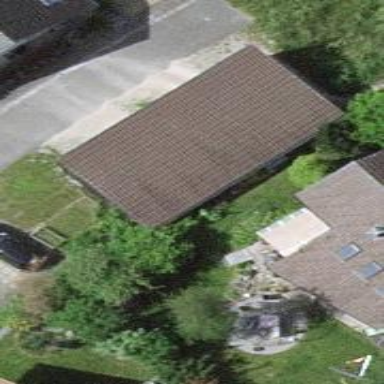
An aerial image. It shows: View of roof of building.